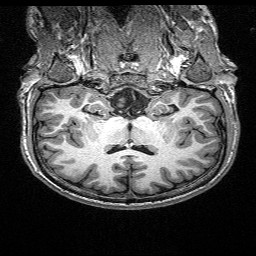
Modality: T1w
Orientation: sagittal
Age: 23
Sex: male
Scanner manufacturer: siemens
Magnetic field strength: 3 T
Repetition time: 2.4 s
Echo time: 0.03 s